Question:
I've got this Django web app that allows users to upload various video files. The directories are all under media, and any subdirectories are created to uniquely idenfitfy the file. I already am serving static files, but all I want to do is serve the entire 'media' directory. Is there any simple way that I can server this?
'''
"""
Django settings for elearn project.
For more information on this file, see
https://docs.djangoproject.com/en/1.7/topics/settings/
For the full list of settings and their values, see
https://docs.djangoproject.com/en/1.7/ref/settings/
"""
import os
BASE_DIR = os.path.dirname(os.path.dirname(__file__))
TEMPLATE_DIRS = (
BASE_DIR + '/templates/',
)
# SECURITY WARNING: don't run with debug turned on in production!
DEBUG = True
#DEBUG = False
TEMPLATE_DEBUG = True
ALLOWED_HOSTS = ['*']
INSTALLED_APPS = (
'django.contrib.admin',
'django.contrib.auth',
'django.contrib.contenttypes',
'django.contrib.sessions',
'django.contrib.messages',
'django.contrib.staticfiles',
'lessons',
'registration'
)
MIDDLEWARE_CLASSES = (
'django.contrib.sessions.middleware.SessionMiddleware',
'django.middleware.common.CommonMiddleware',
'django.middleware.csrf.CsrfViewMiddleware',
'django.contrib.auth.middleware.AuthenticationMiddleware',
'django.contrib.auth.middleware.SessionAuthenticationMiddleware',
'django.contrib.messages.middleware.MessageMiddleware',
'django.middleware.clickjacking.XFrameOptionsMiddleware',
)
ROOT_URLCONF = 'app.urls'
WSGI_APPLICATION = 'app.wsgi.application'
# Internationalization
# https://docs.djangoproject.com/en/1.7/topics/i18n/
LANGUAGE_CODE = 'en-us'
TIME_ZONE = 'UTC'
USE_I18N = True
USE_L10N = True
USE_TZ = True
# Static files (CSS, JavaScript, Images)
# https://docs.djangoproject.com/en/1.7/howto/static-files/
STATICFILES_DIRS = (
os.path.join(BASE_DIR, "static"),
'/elearn/static',
)
STATIC_URL = '/static/'
'''
I purposely left out sensitive credentials.
Also this is how I'm serving the static files currently
'''
) + static(settings.STATIC_URL, document_root=settings.STATIC_ROOT)
'''
Thanks
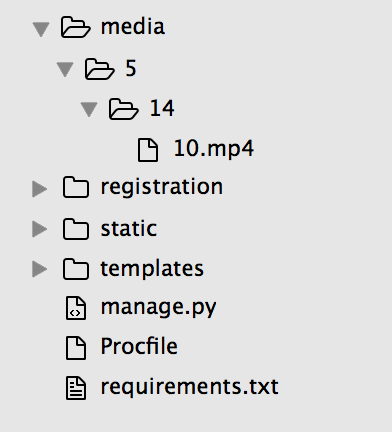
Answer: It depends on what you want to do with it. For something simple like dating the file, you can set 'upload_to' to '%Y/%m/%d'. You can also write a function to return a relative URL as a string, like such:
'''
def widget_file_name(instance, filename):
return '/'.join(['widget', instance.user.username, filename])
class Widget(models.Model):
name = models.CharField(max_length=200)
user = models.ForeignKey(User)
file = models.FileField(upload_to=widget_file_name)
'''
If you're just looking for a way to serve that media directory, you could always just specify it as your MEDIA_ROOT in settings.py:
'''
MEDIA_ROOT = '/path/to/media'
'''
Now, keep in mind, in production, you should let your web server (nginx, apache, etc) serve static and media files, so you'll need to set that up in whatever you use as a proxy pass web server. To serve the files in this directory, you will also need to set a MEDIA_URL. 'MEDIA_URL = 'media'' will usually suffice